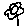
Label: flower